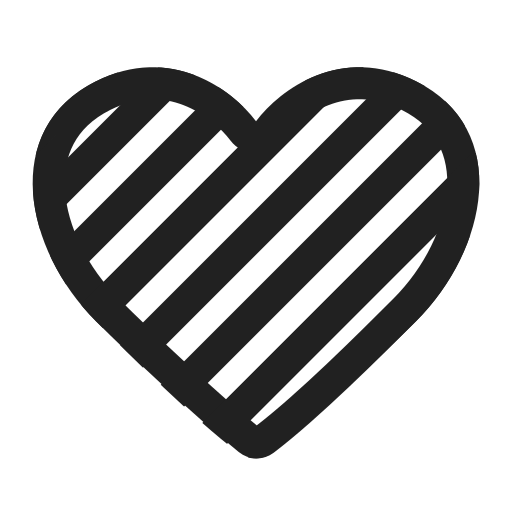
purple heart high contrast